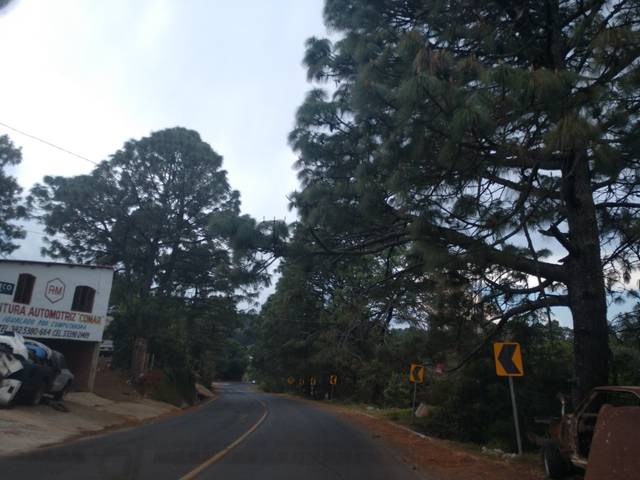
Region: Mexico
Coordinates: 19.921, -103.03